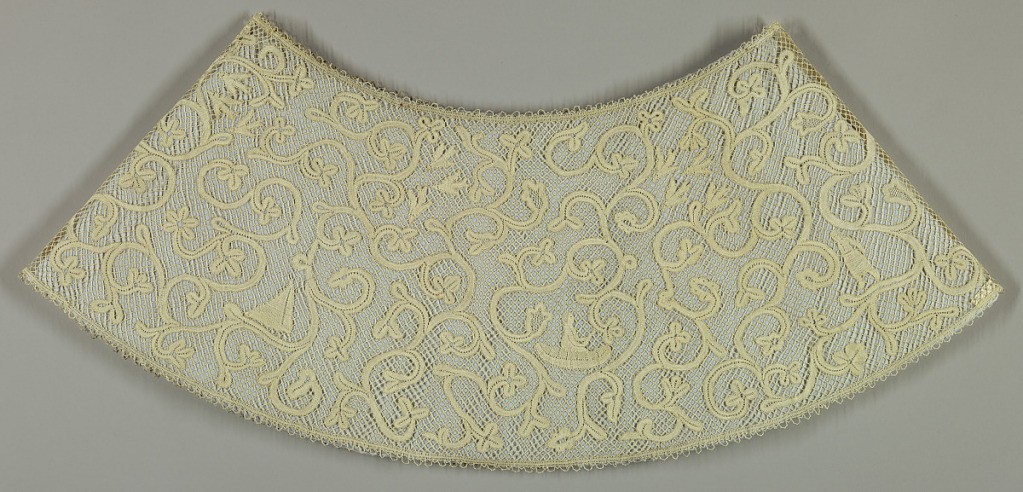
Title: Lamp shade
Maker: Sybil Carter Indian Mission and Lace Industry Association
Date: ca. 1900
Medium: linen Technique: bobbin lace
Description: Design of curving stems with conventionalized flowers and leaves surrounding a tepee, a person in a canoe, and a person walking. Pale green silk has been basted underneath.